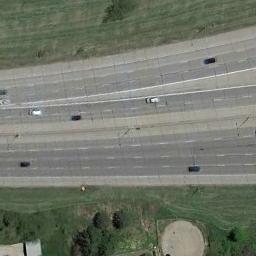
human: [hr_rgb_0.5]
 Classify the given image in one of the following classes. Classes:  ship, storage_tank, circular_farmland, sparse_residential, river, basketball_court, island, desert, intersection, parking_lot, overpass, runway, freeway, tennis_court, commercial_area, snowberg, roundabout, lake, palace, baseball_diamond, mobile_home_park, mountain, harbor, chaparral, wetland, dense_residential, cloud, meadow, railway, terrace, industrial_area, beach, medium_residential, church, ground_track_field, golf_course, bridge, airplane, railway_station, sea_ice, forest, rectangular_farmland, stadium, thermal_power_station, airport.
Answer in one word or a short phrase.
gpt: freeway